Interaction volume radius: 10 \u00c5
Interaction volume height: 15 \u00c5
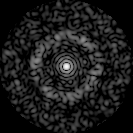
Disorder parameter: 0.8515